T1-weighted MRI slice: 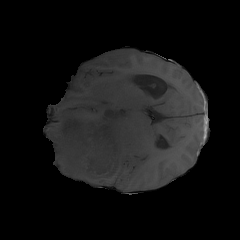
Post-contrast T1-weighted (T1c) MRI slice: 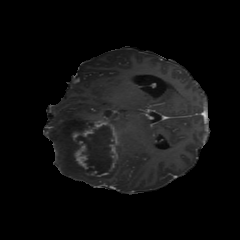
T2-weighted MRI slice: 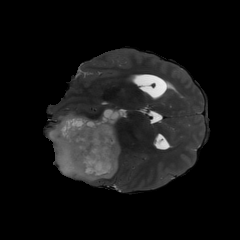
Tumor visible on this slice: yes